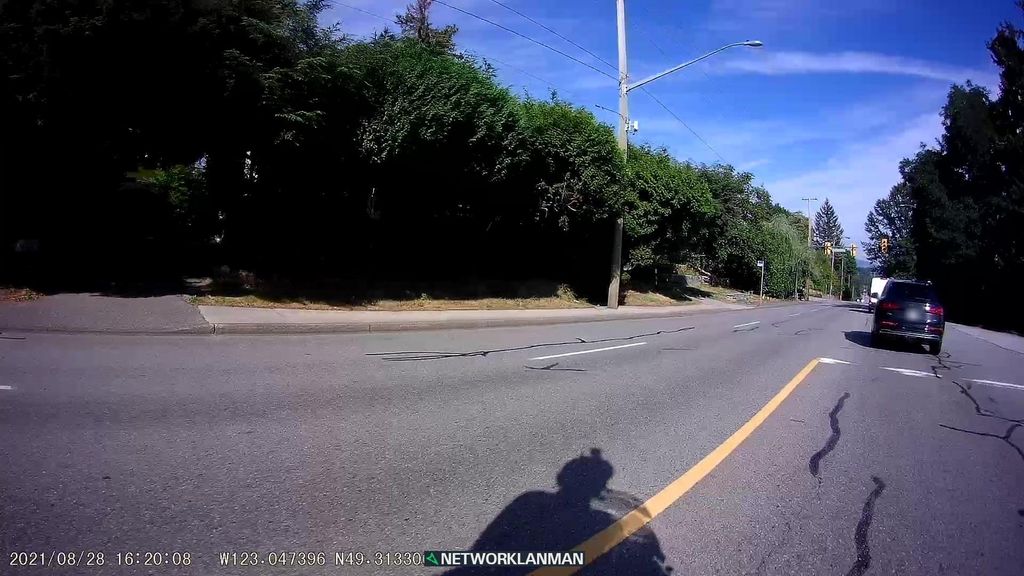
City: vancouver